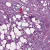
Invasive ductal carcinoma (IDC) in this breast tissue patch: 1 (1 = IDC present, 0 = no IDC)